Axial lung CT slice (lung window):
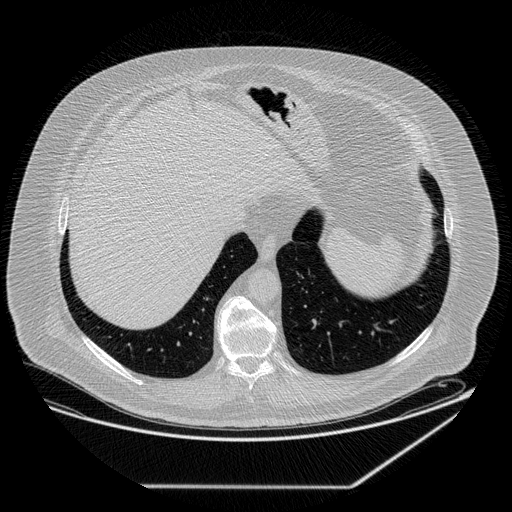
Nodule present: no